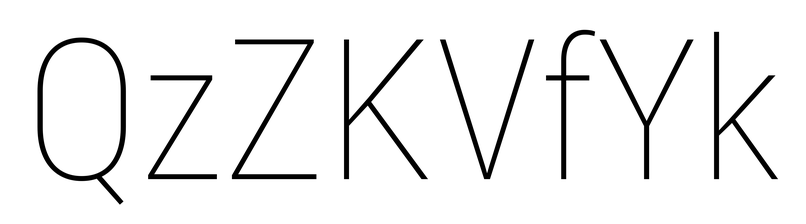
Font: Roboto_Condensed_Thin